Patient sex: M
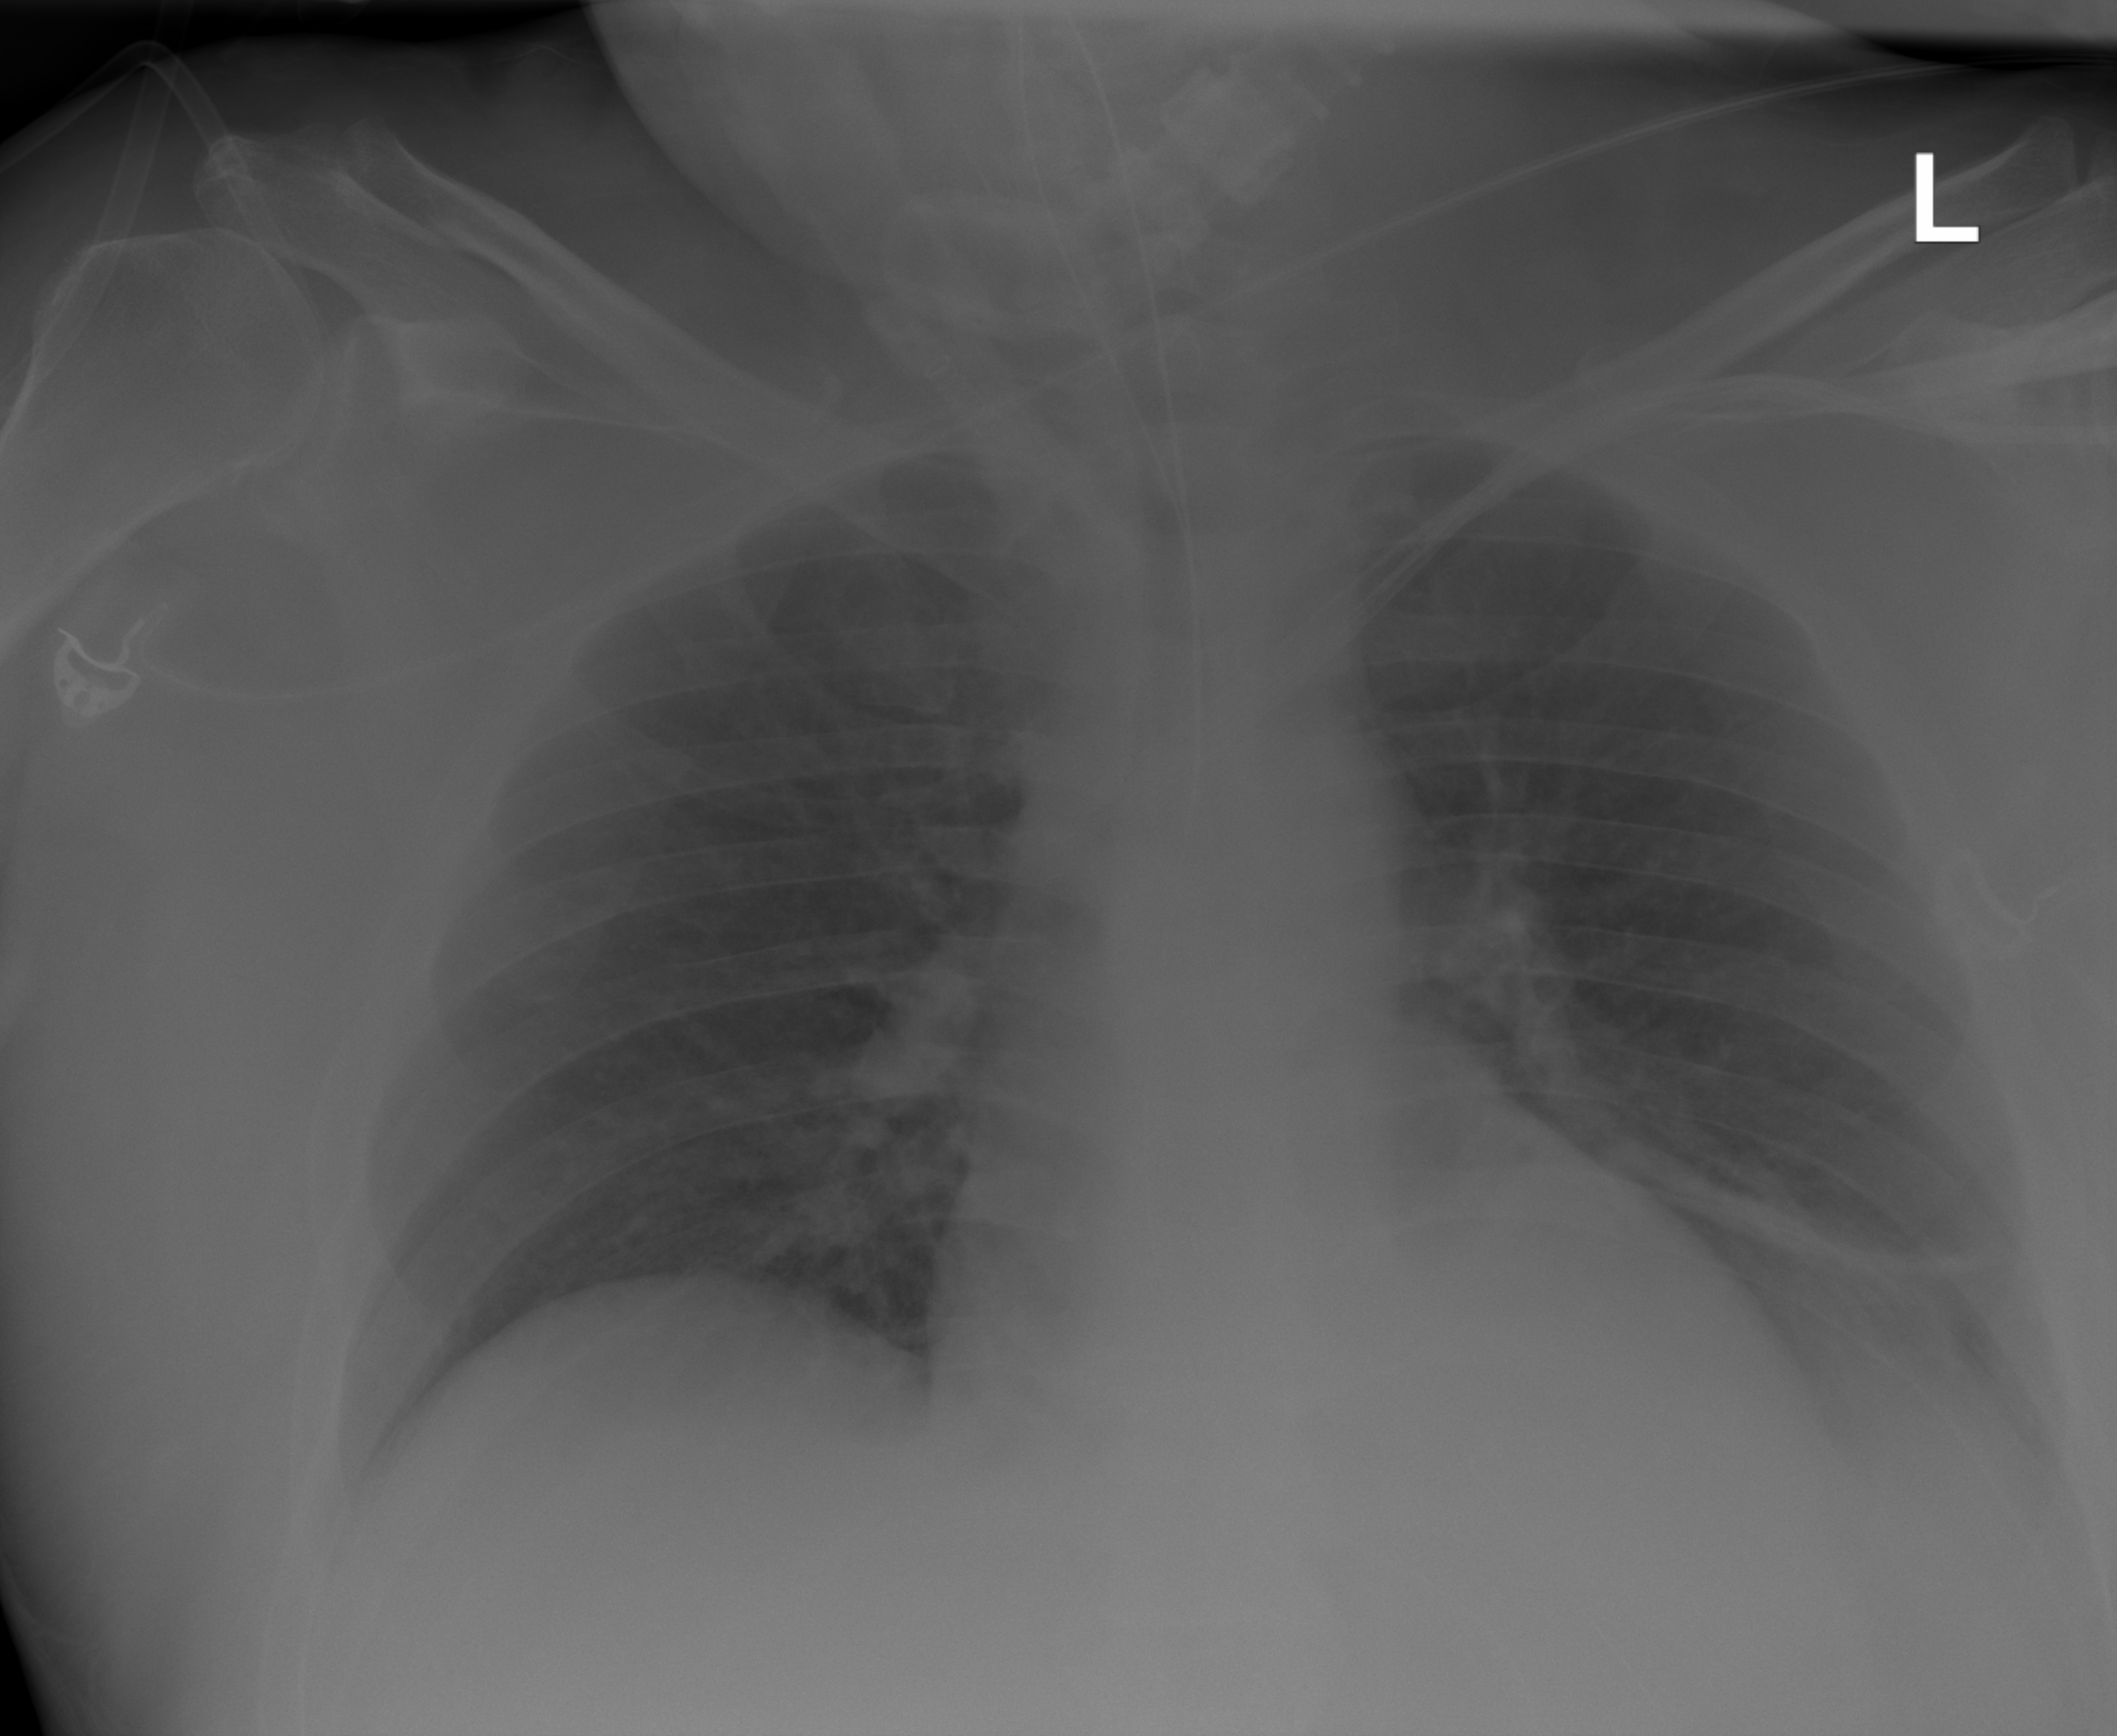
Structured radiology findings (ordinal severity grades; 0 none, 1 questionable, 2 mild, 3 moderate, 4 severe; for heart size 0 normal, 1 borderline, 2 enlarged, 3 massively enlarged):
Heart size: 0
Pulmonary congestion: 1
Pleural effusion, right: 0
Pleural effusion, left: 2
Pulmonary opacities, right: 0
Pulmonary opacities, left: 0
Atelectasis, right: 0
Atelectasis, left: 0